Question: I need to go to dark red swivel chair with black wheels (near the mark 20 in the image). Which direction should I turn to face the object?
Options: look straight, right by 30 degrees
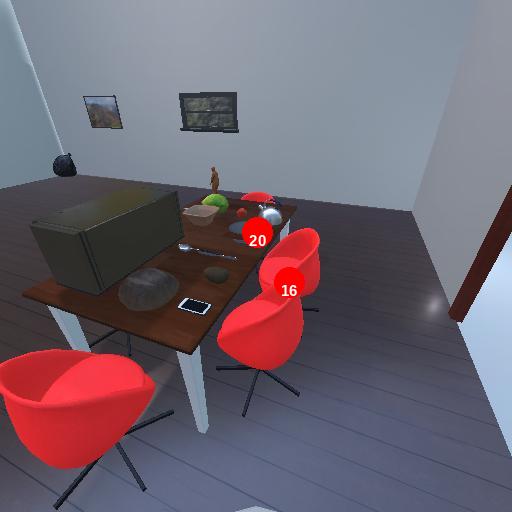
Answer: look straight